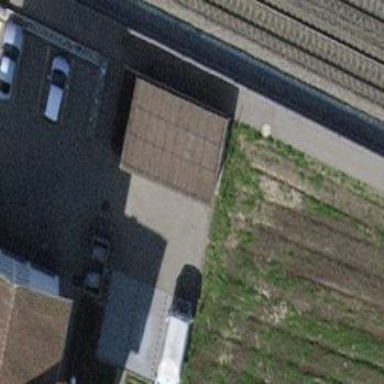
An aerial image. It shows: Carport structure.